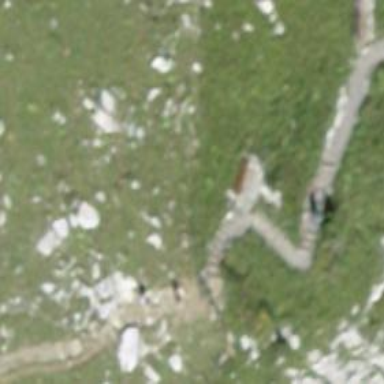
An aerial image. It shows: Bench.